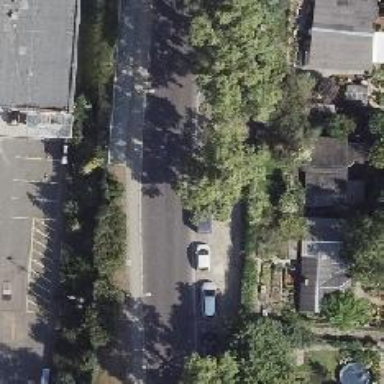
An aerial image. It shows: Residential road with asphalt surface. It has separate sidewalks on both sides.